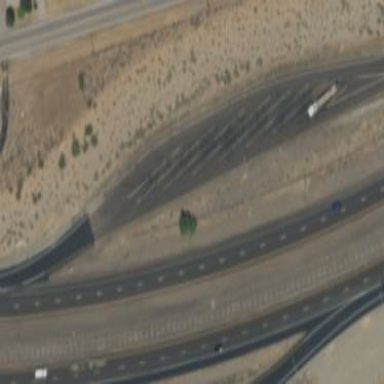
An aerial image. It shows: Rest area on the road.